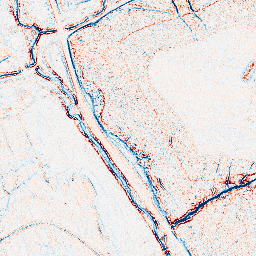
Category: edge_preserving
Decomposition family: anisotropic_diffusion
Decomposition parameters: iterations: 5
kappa: 100
gamma: 0.1
Upsampling method: bicubic
Upsampling parameters: scale: 4
Upsampling scale: 4